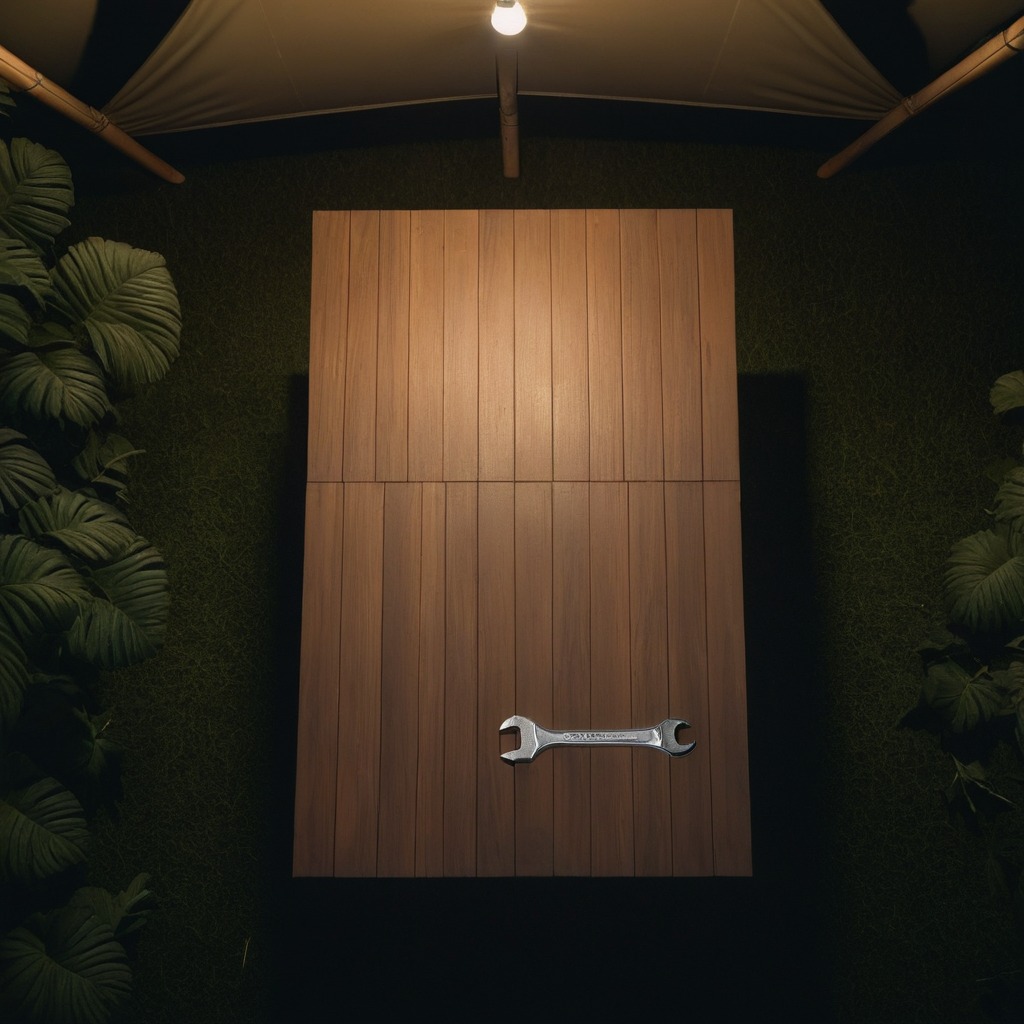
A wrench is lying on a wooden table inside a jungle field workshop tent at night.